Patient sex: M
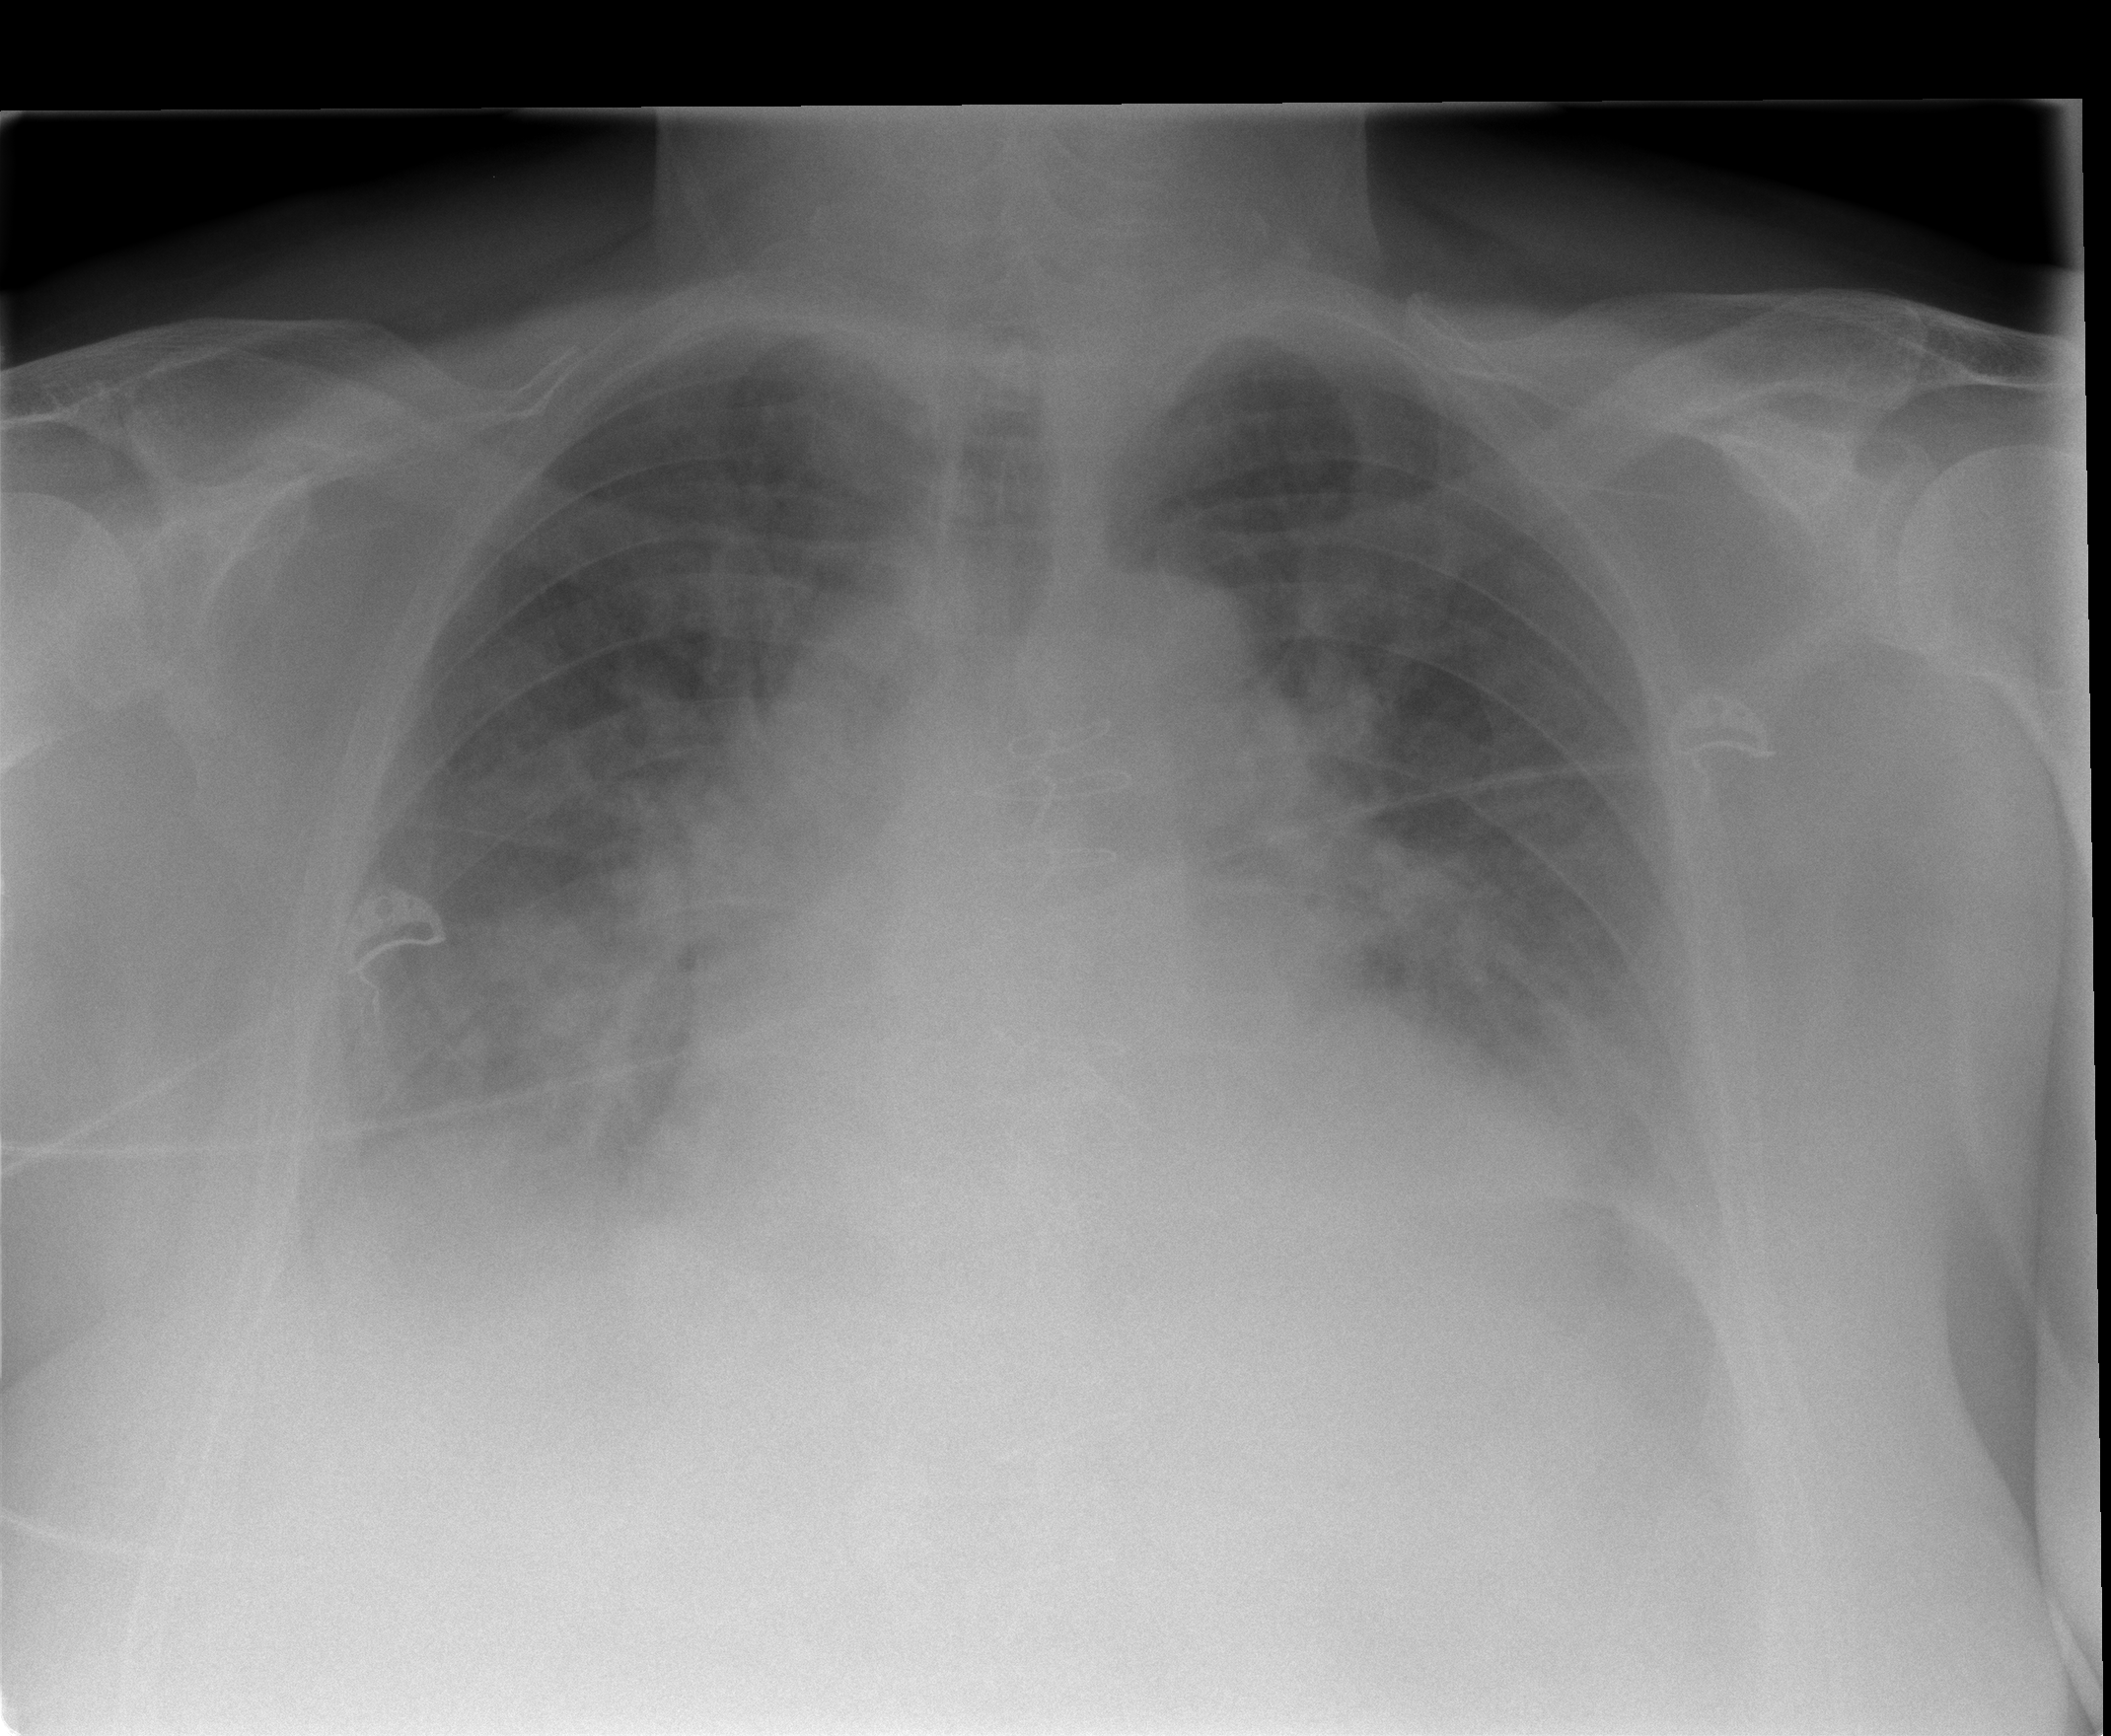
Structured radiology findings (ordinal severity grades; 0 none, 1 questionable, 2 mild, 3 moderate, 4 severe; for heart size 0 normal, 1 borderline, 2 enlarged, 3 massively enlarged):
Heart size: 2
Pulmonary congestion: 3
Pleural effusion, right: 3
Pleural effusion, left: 3
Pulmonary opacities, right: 2
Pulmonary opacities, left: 2
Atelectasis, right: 3
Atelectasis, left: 3